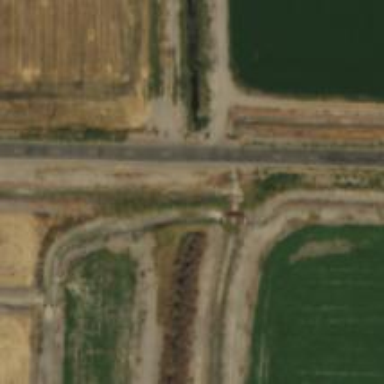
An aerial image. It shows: Culvert underpass for canal.